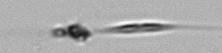
Label: Cylindrotheca